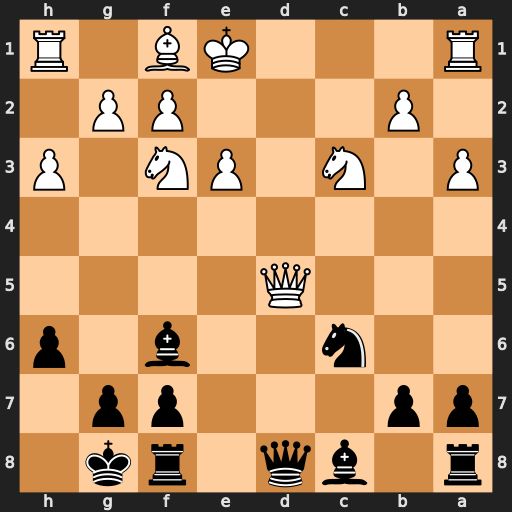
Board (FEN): r1bq1rk1/pp3pp1/2n2b1p/3Q4/8/P1N1PN1P/1P3PP1/R3KB1R
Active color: b
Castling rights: KQ
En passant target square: -
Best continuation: Bxc3+ bxc3 Qxd5